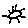
Label: sun